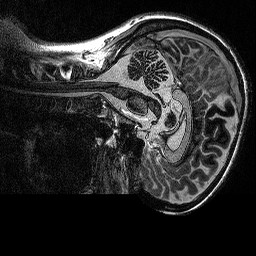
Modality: MP2RAGE
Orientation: sagittal
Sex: female
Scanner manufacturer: siemens
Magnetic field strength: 3 T
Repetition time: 5 s
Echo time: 0.00292 s